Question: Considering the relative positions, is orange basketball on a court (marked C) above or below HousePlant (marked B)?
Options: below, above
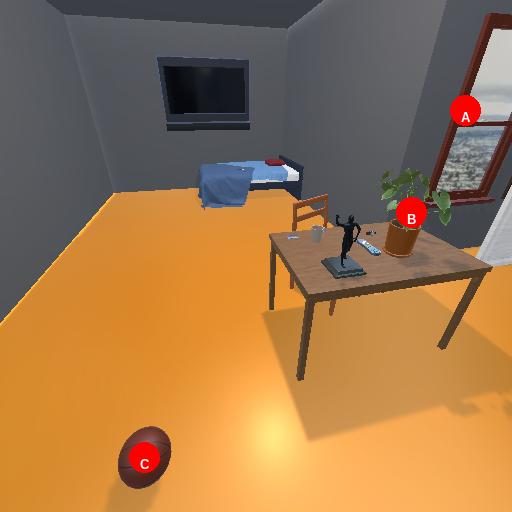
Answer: below